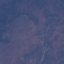
Label: HerbaceousVegetation